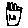
Label: bird